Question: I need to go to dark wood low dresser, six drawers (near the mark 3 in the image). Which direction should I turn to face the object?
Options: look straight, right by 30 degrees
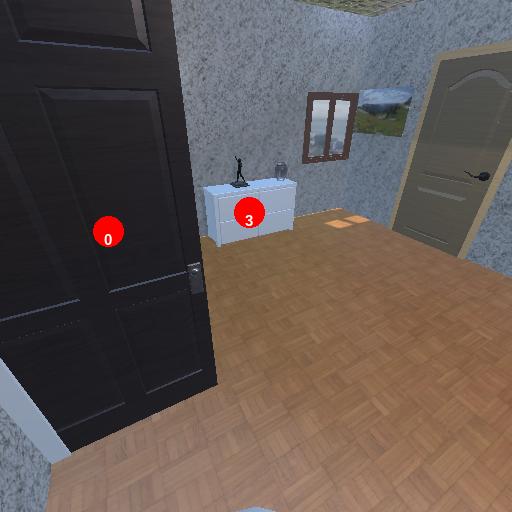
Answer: look straight